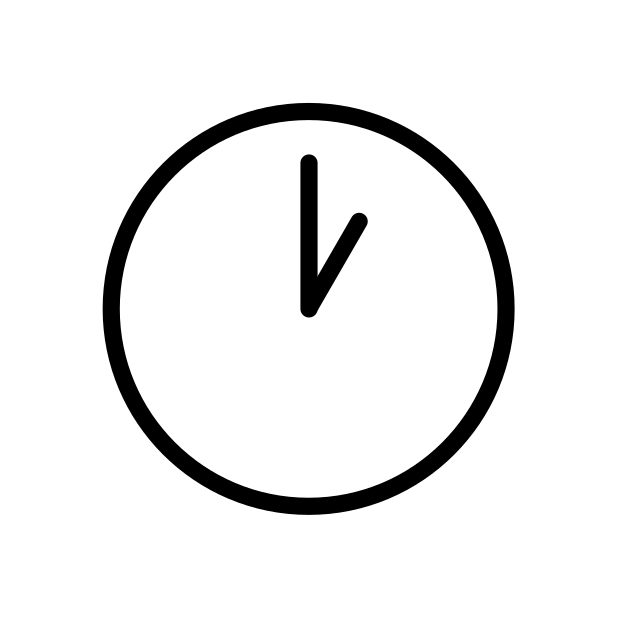
one o’clock